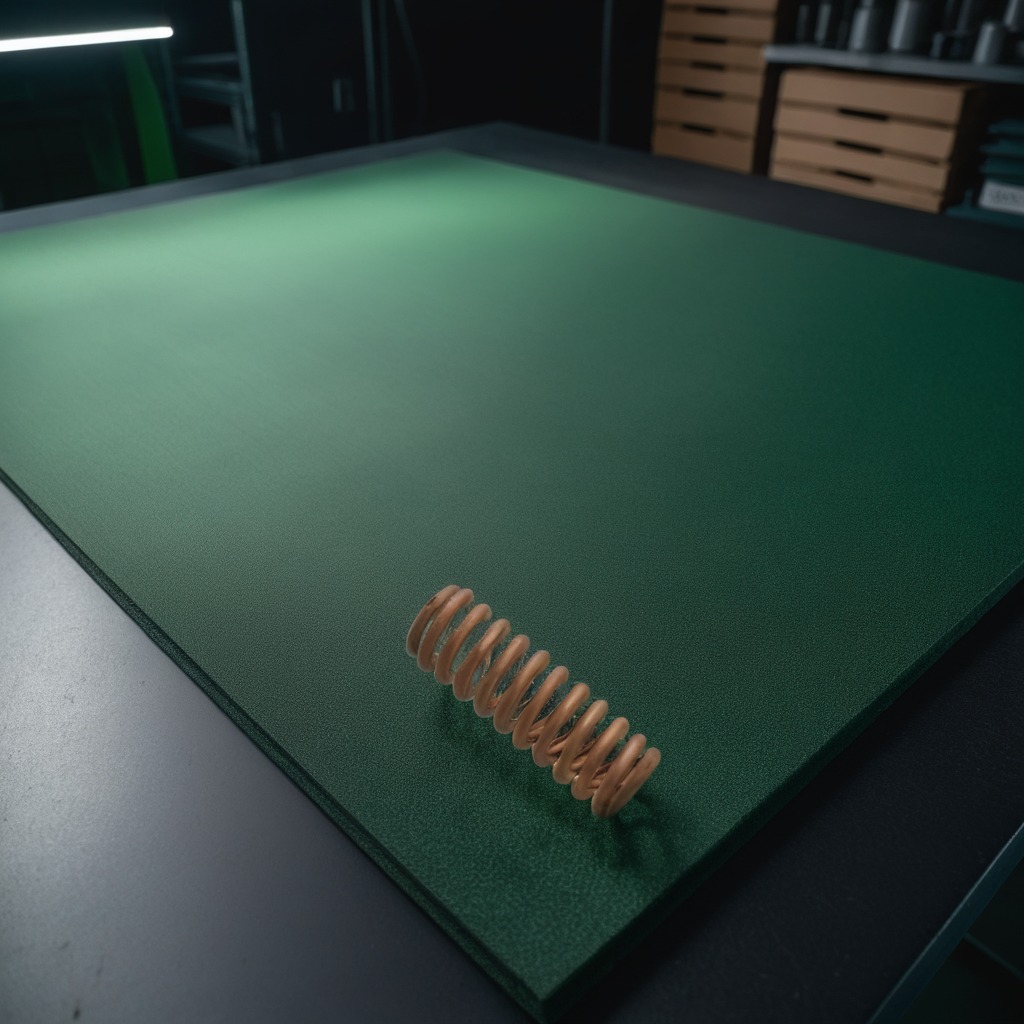
A coiled metal spring lying on a clean granite tabletop covered with a green rubber mat inside a workshop at night soft shadows worn but beneath the mat